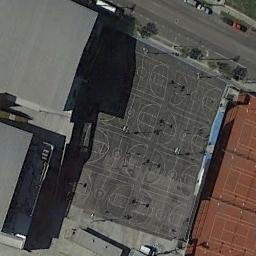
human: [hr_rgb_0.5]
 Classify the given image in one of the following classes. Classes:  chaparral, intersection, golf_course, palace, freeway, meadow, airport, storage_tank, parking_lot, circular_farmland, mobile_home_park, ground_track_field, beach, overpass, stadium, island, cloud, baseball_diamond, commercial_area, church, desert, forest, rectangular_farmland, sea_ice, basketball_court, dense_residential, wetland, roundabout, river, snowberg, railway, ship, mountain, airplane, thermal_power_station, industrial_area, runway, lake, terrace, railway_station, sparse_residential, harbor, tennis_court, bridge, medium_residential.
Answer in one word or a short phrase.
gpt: basketball_court